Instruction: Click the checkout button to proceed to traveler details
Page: cart
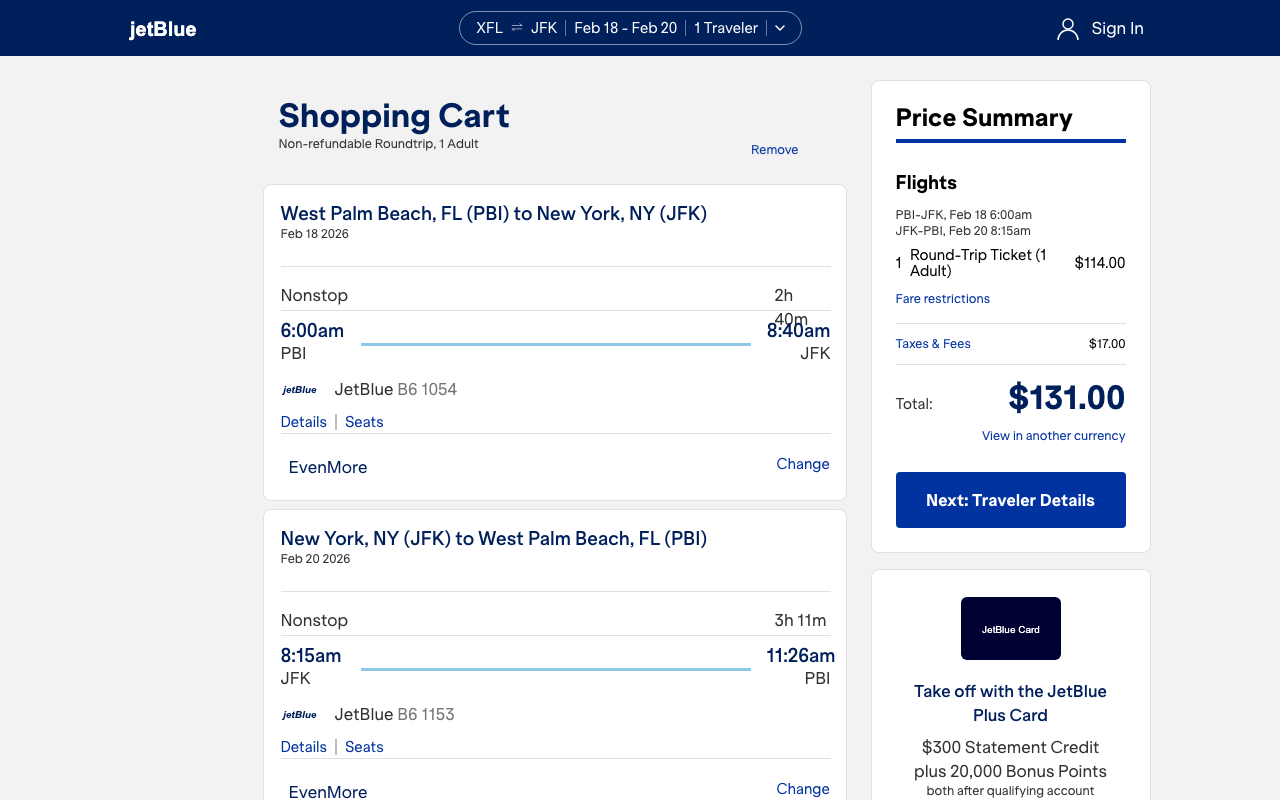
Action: click